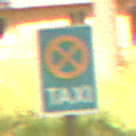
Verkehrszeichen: Taxenstand
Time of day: Midday
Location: Outdoor (Nature)
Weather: PartlyCloudy
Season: NotSpecified
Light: Natural